Question: I am working with ActiveMerchant and the checkout process will complete resulting in the end-user being charged the correct amount, but on the receipt sent to the end-user by paypal and in the paypal backend the item title and description are missing. But they do show up on the order preview screen where the user signs into their paypal account

Here is the code I am using to setup the paypal transaction:
'''
setup_response = PAYPAL_GATEWAY.setup_purchase(@product.price.cents,
:ip => request.remote_ip,
:return_url => url_for(:action => 'paypal_confirm', :only_path => false),
:cancel_return_url => root_url,
:items => [{
:name => @product.title,
:quantity => 1,
:amount => @product.price.cents
}]
'''
After the user signs in and completes the payment process and paypal returns to the URL on my domain I get the following response:
'''
details_response = PAYPAL_GATEWAY.details_for(params[:token])
response: #<ActiveMerchant::Billing::PaypalExpressResponse:0x007fe06e73a6d0 @params={"timestamp"=>"2014-02-07T00:53:40Z", "ack"=>"Success", "correlation_id"=>"1e941b048cb0c", "version"=>"72", "build"=>"<PHONE>", "token"=>"<TOKEN>", "payer"=>"info2@info.com", "payer_id"=>"<PAYER ID>", "payer_status"=>"verified", "salutation"=>nil, "first_name"=>"Info", "middle_name"=>nil, "last_name"=>"", "suffix"=>nil, "payer_country"=>"US", "payer_business"=>nil, "name"=>"ITEMDESCRIPTION", "street1"=>"1 Main St", "street2"=>nil, "city_name"=>"San Jose", "state_or_province"=>"CA", "country"=>"US", "country_name"=>"United States", "postal_code"=>"95131", "address_owner"=>"PayPal", "address_status"=>"Confirmed", "order_total"=>"14.99", "order_total_currency_id"=>"USD", "item_total"=>"14.99", "item_total_currency_id"=>"USD", "shipping_total"=>"0.00", "shipping_total_currency_id"=>"USD", "handling_total"=>"0.00", "handling_total_currency_id"=>"USD", "tax_total"=>"0.00", "tax_total_currency_id"=>"USD", "phone"=>nil, "address_id"=>nil, "external_address_id"=>nil, "quantity"=>"1", "tax"=>"0.00", "tax_currency_id"=>"USD", "amount"=>"14.99", "amount_currency_id"=>"USD", "ebay_item_payment_details_item"=>nil, "insurance_total"=>"0.00", "insurance_total_currency_id"=>"USD", "shipping_discount"=>"0.00", "shipping_discount_currency_id"=>"USD", "insurance_option_offered"=>"false", "seller_details"=>nil, "payment_request_id"=>nil, "order_url"=>nil, "soft_descriptor"=>nil, "checkout_status"=>"PaymentActionNotInitiated", "payment_request_info"=>nil, "Token"=>"EC-2TA24464XG397043V", "PayerInfo"=>{"Payer"=>"info2@info.com", "PayerID"=>"<PAYER ID>", "PayerStatus"=>"verified", "PayerName"=>{"Salutation"=>nil, "FirstName"=>"Info", "MiddleName"=>nil, "LastName"=>"Info", "Suffix"=>nil}, "PayerCountry"=>"US", "PayerBusiness"=>nil, "Address"=>{"Name"=>"Info", "Street1"=>"1 Main St", "Street2"=>nil, "CityName"=>"San Jose", "StateOrProvince"=>"CA", "Country"=>"US", "CountryName"=>"United States", "PostalCode"=>"95131", "AddressOwner"=>"PayPal", "AddressStatus"=>"Confirmed"}}, "PaymentDetails"=>{"OrderTotal"=>"14.99", "ItemTotal"=>"14.99", "ShippingTotal"=>"0.00", "HandlingTotal"=>"0.00", "TaxTotal"=>"0.00", "ShipToAddress"=>{"Name"=>"Info", "Street1"=>"1 Main St", "Street2"=>nil, "CityName"=>"San Jose", "StateOrProvince"=>"CA", "Country"=>"US", "CountryName"=>"United States", "Phone"=>nil, "PostalCode"=>"95131", "AddressID"=>nil, "AddressOwner"=>"PayPal", "ExternalAddressID"=>nil, "AddressStatus"=>"Confirmed"}, "PaymentDetailsItem"=>{"Name"=>"ITEMDESCRIPTION", "Quantity"=>"1", "Tax"=>"0.00", "Amount"=>"14.99", "EbayItemPaymentDetailsItem"=>nil}, "InsuranceTotal"=>"0.00", "ShippingDiscount"=>"0.00", "InsuranceOptionOffered"=>"false", "SellerDetails"=>nil, "PaymentRequestID"=>nil, "OrderURL"=>nil, "SoftDescriptor"=>nil}, "CheckoutStatus"=>"PaymentActionNotInitiated", "PaymentRequestInfo"=>nil}, @message="Success", @success=true, @test=true, @authorization=nil, @fraud_review=false, @avs_result={"code"=>nil, "message"=>nil, "street_match"=>nil, "postal_match"=>nil}, @cvv_result={"code"=>nil, "message"=>nil}>
'''
Then when I view the transaction details either through the API or through the Paypal Admin panel I see the payment then when viewing the detail it does not contain the item. Any ideas what is causing this?
I am using the latest version of ActiveMerchant just updated today to make sure that was not the problem.
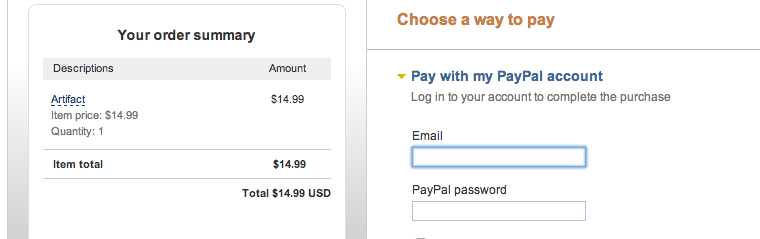
Answer: Turns out my issue was with the final post to Paypal I was not sending the items during this step.
'PAYPAL_GATEWAY.purchase' needs the hash for the items as well for these to display in the final transaction that is viewable from the PayPal website.